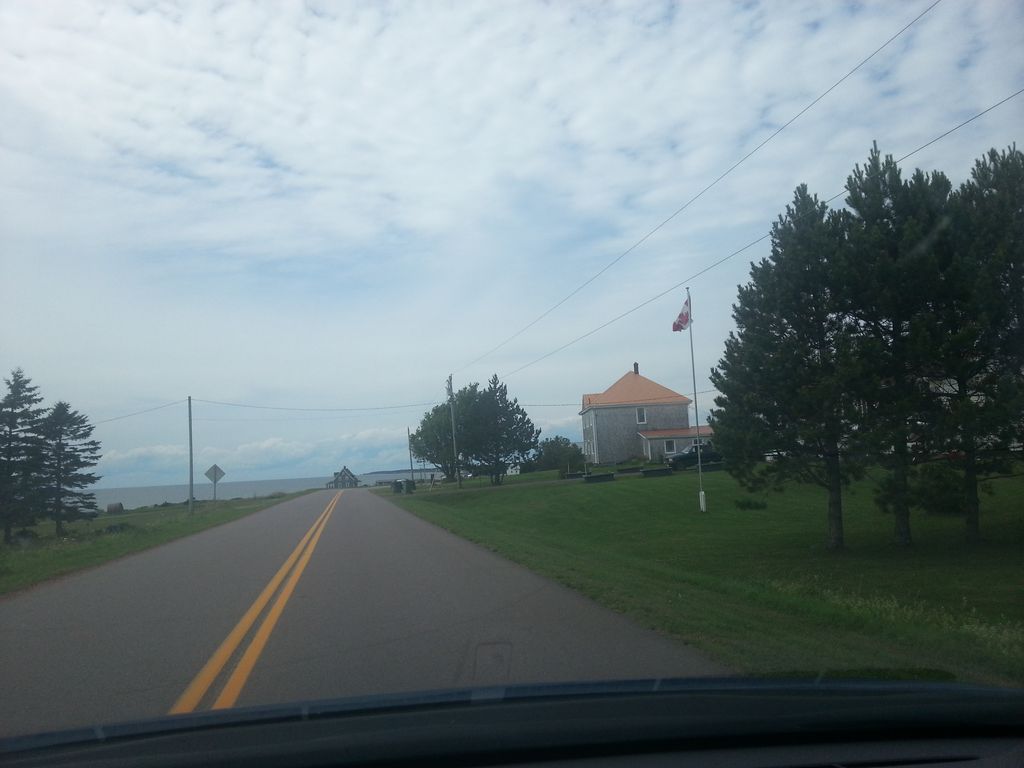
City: charlottetown